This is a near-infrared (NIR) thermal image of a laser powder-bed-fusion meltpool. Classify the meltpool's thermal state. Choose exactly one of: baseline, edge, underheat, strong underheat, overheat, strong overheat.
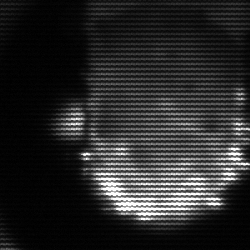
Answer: baseline